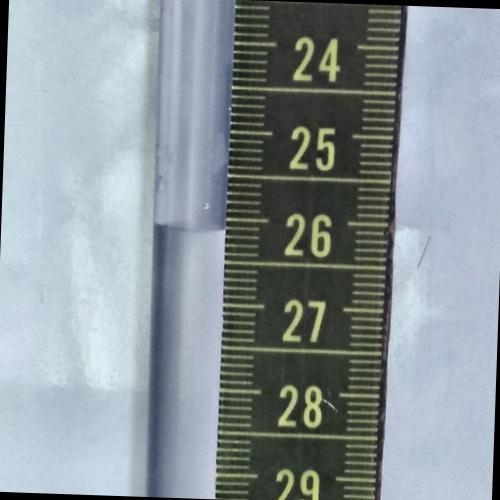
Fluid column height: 26.1 cm